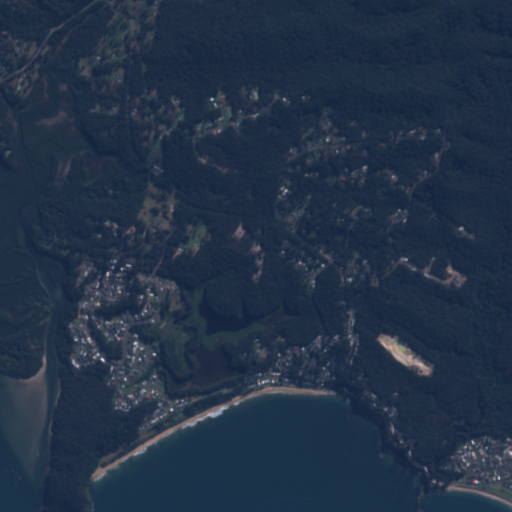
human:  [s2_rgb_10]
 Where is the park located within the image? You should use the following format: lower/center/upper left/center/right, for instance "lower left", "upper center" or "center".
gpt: The park is located in the lower center of the image.
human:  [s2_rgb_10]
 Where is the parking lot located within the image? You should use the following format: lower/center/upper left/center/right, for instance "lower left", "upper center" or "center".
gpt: The parking lot is located in the lower left of the image.
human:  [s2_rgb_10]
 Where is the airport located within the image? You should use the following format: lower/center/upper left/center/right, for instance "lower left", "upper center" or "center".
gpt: There is no airport in the image.